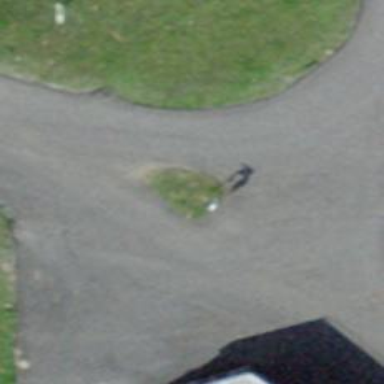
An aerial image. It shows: Residential road with paved surface of grade1 tracktype.